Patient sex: F
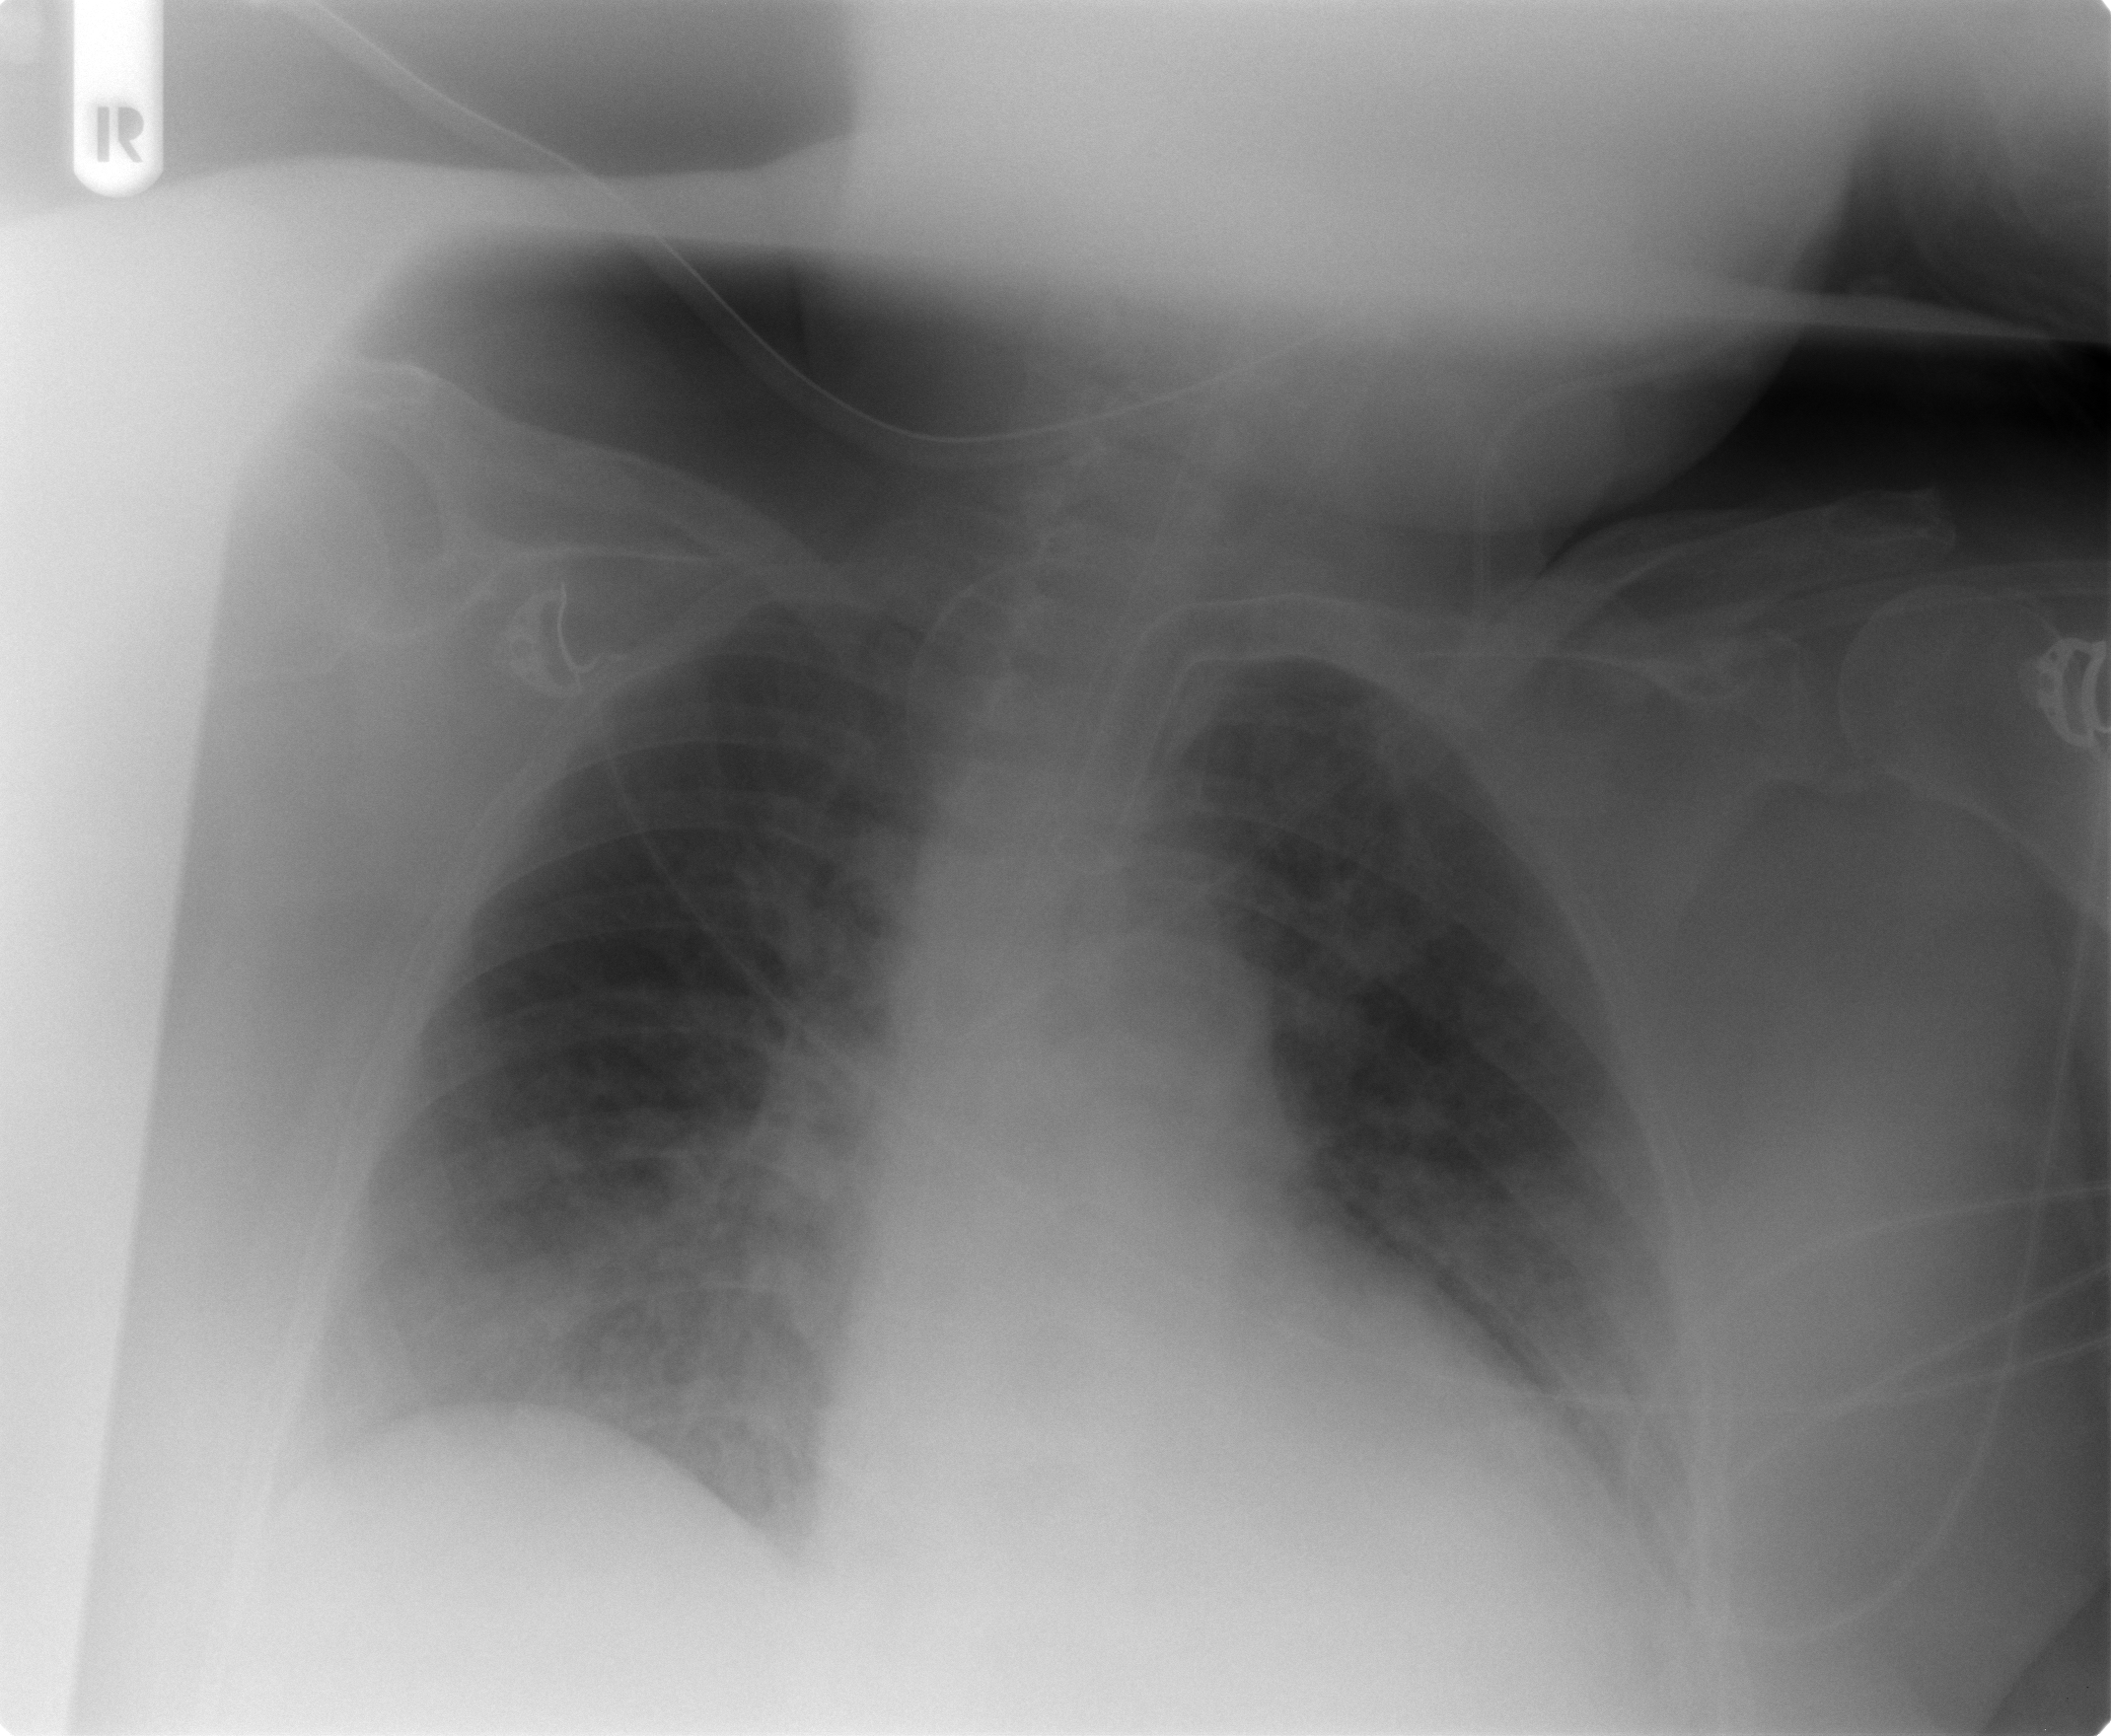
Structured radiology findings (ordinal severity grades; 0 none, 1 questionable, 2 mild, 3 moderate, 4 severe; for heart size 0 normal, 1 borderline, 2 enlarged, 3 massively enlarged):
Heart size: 2
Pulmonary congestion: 2
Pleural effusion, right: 2
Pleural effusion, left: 2
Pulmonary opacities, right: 0
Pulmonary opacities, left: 0
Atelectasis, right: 1
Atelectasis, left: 1